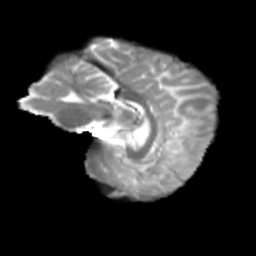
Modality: T2w
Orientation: sagittal
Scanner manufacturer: siemens
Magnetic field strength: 3 T
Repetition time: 4 s
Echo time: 0.0594 s